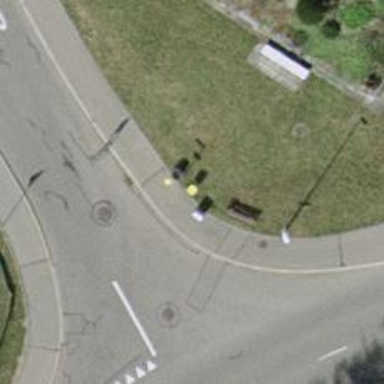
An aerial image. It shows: Post box.